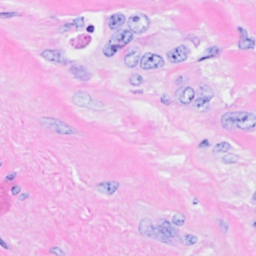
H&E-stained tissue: Breast